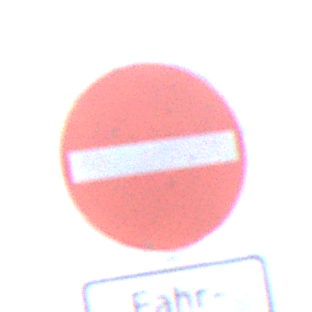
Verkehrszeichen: VerbotDerEinfahrt
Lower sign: SonstigeFahrzeugePersonengruppenFrei4
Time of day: MorningAfternoon
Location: Outdoor (Suburban)
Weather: Overcast
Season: NotSpecified
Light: Natural